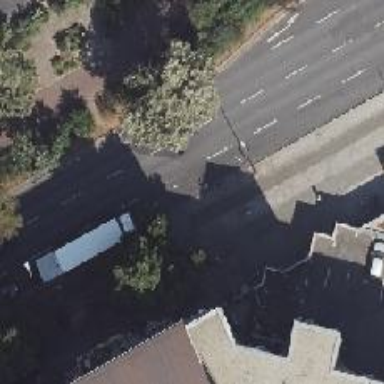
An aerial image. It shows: Asphalt road with dual carriageways. There is parking lane on the right side.